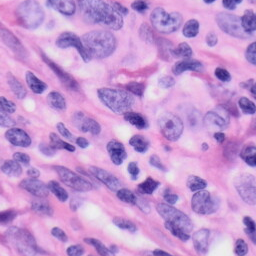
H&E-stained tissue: Skin